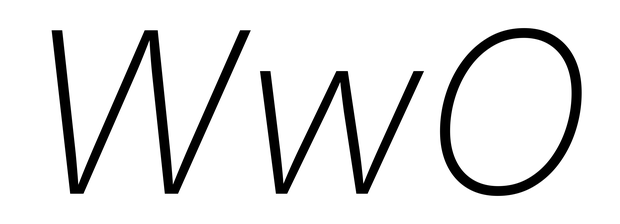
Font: Inter-Italic_ExtraLight_Italic